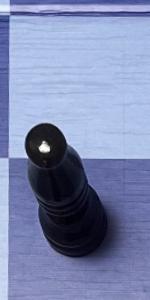
Label: Bishop_Black